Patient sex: M
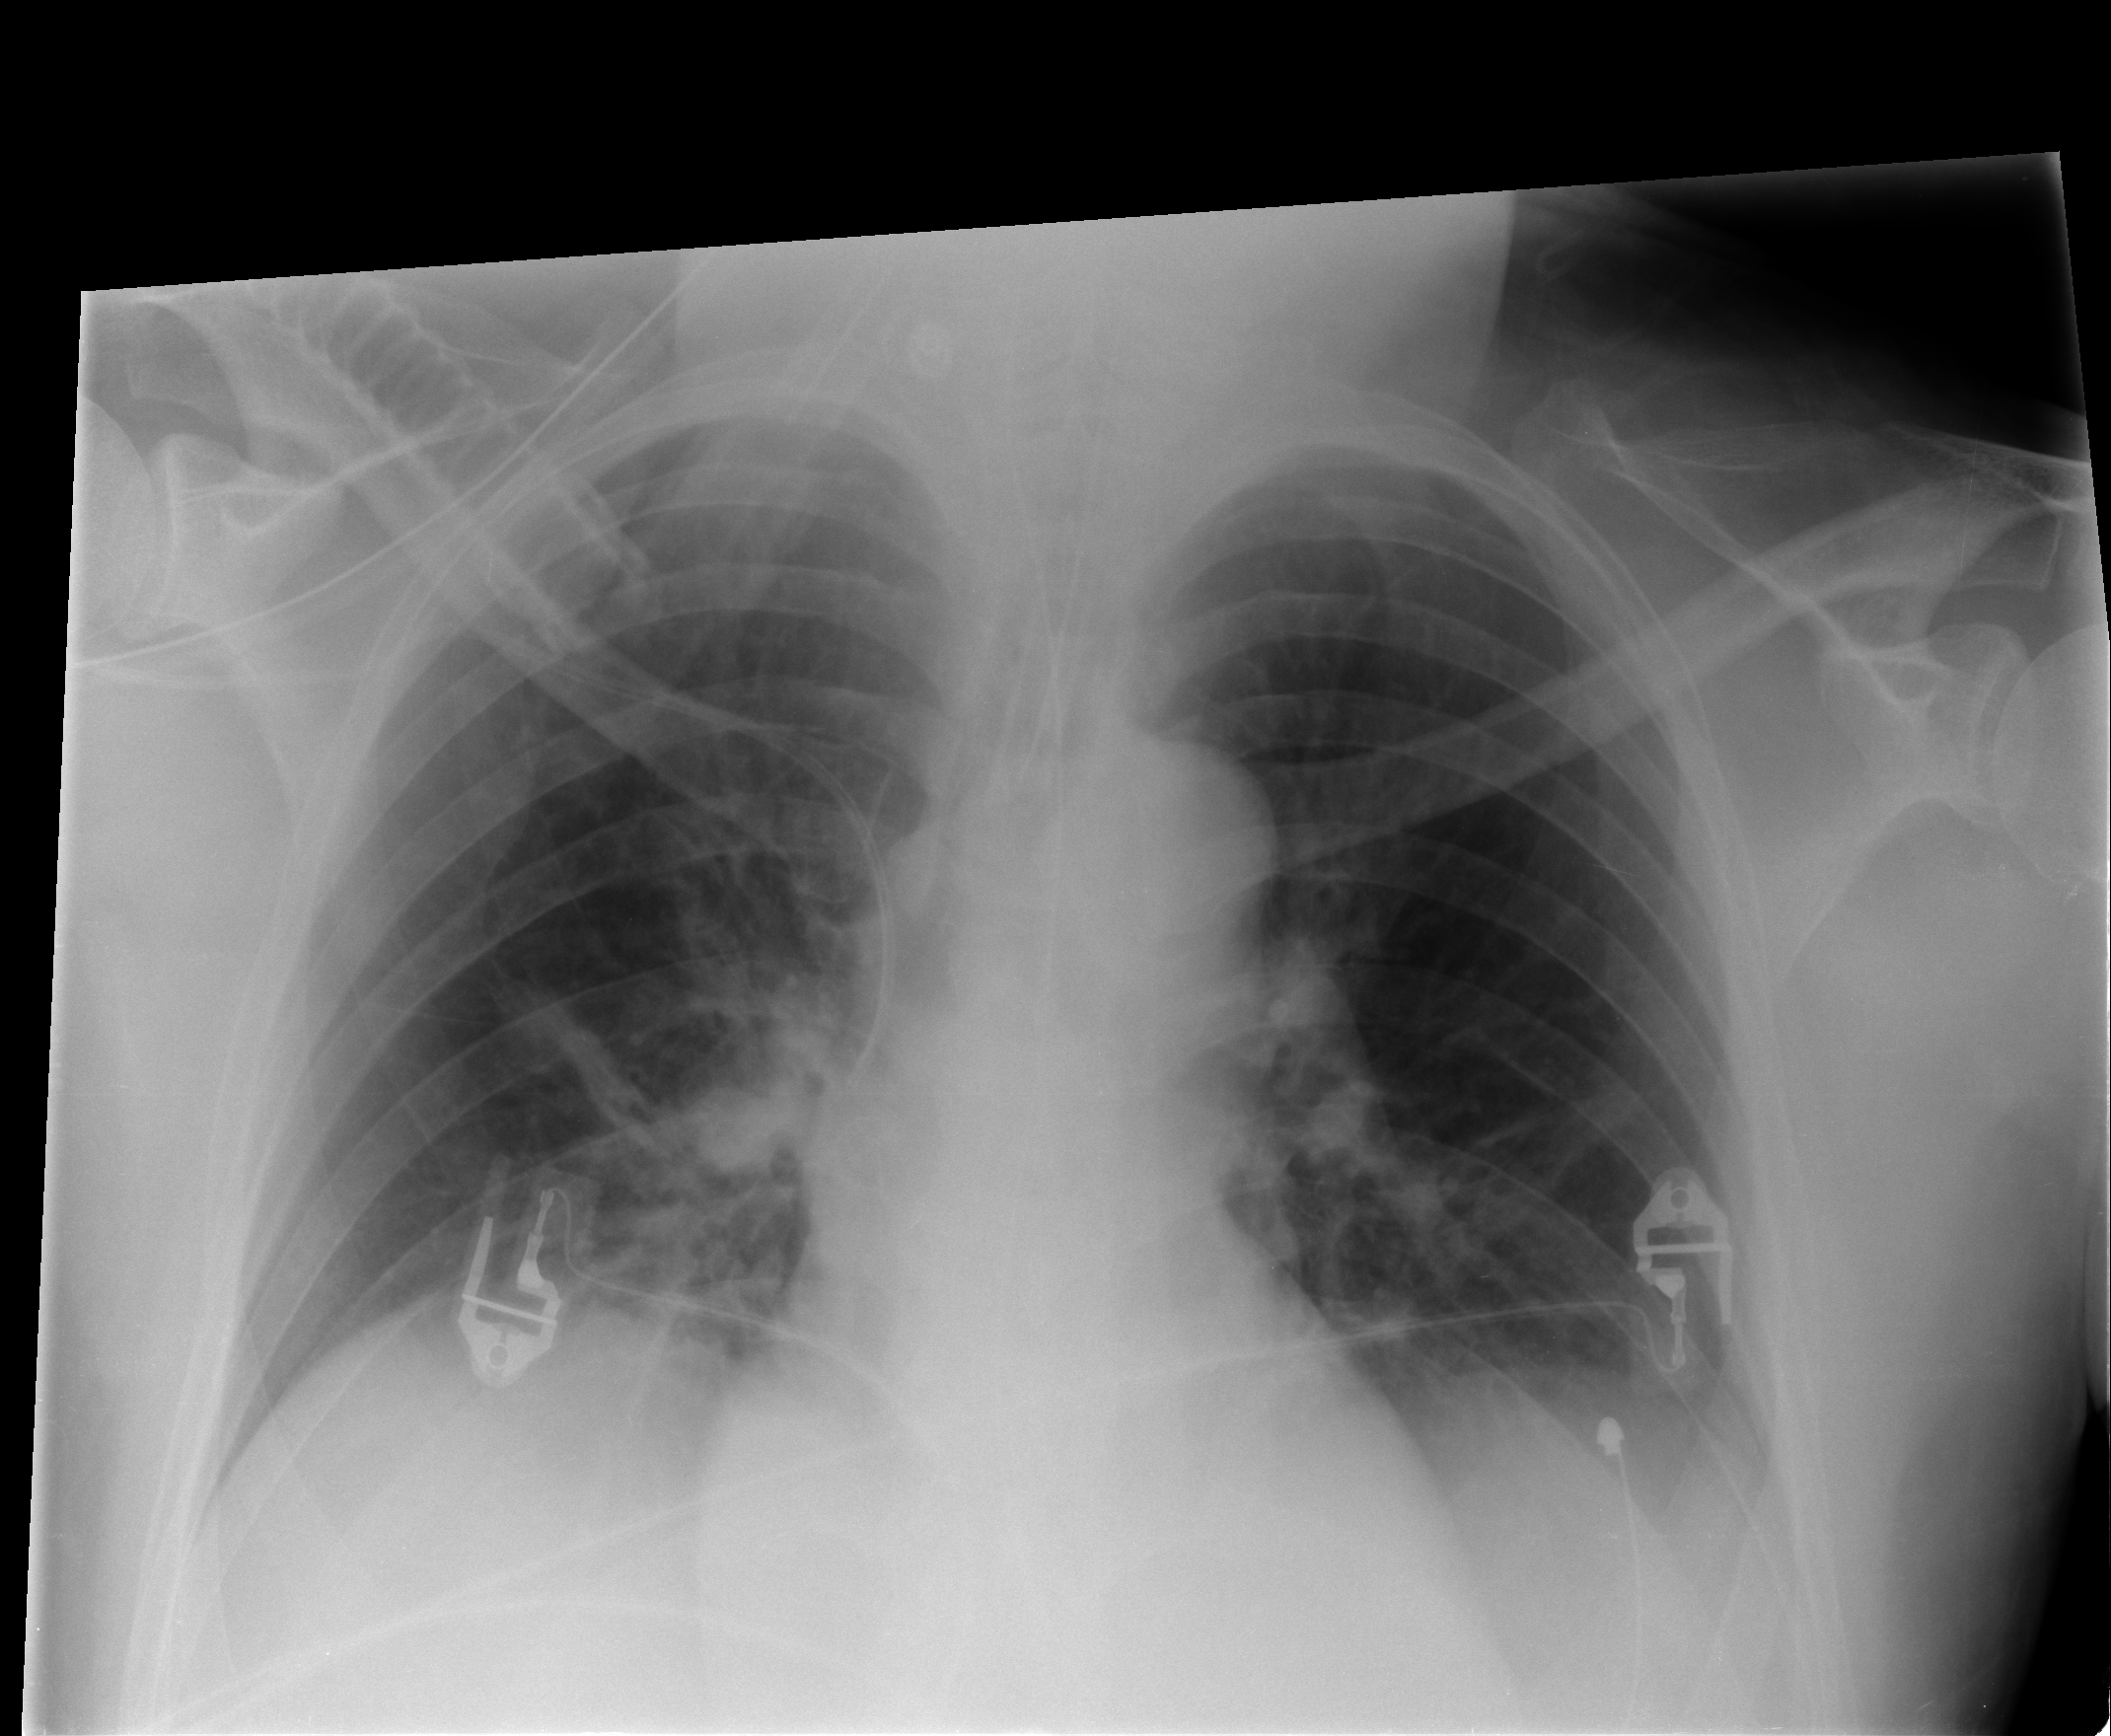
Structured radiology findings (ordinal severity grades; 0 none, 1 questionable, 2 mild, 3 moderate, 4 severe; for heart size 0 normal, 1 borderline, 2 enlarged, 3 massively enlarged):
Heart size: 0
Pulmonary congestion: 0
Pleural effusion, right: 0
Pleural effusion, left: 1
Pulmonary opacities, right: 0
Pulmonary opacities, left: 0
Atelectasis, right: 2
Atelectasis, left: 2